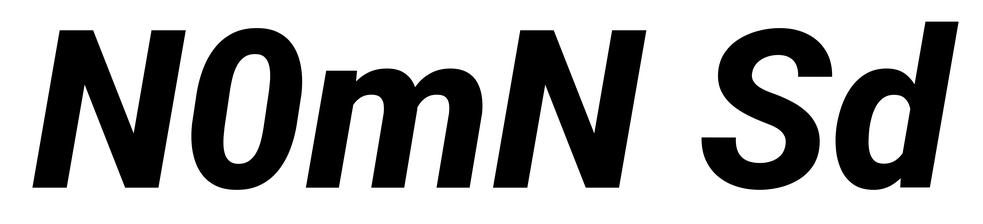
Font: Roboto-Italic_ExtraBold_Italic